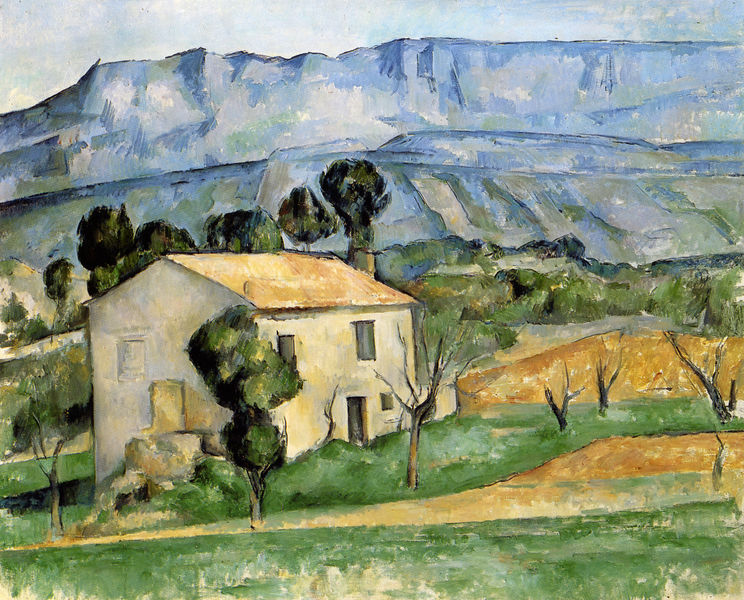
Titel: Maison devant la Sainte-Victoire, près de Gardanne
Künstler: Paul Cézanne
Standort: Indianapolis (Indiana)
Institution: Indianapolis Museum of Art
Schlagwörter: baum, berg, blau, felsen, gemälde, himmel, laub, schatten, weiß, bäume, cezanne, gelb, grün, impressionismus, landschaft, ocker, sand, äste, braun, fenster, frankreich, grau, hintergrund, tür, dach, gras, haus, schnee, weg, wiese, beige, malerei, stein, erde, felder, horizont, hügel, natur, zweige, busch, büsche, sonne, wege, wiesen, boden, land, anhöhe, schornstein, garten, berge, gebirge, gipfel, hang, dorf, kahl, bauernhof, hof, südfrankreich, stämme, baumkrone, baumkronen, umriss, eingang, provence, einöde, schlicht, bergkamm, gebirgszug, landhaus, paul cezanne, bauernhaus, pinselstriche, erdtöne, marc, landgut, blerge, mont sainte victoire, türdach